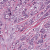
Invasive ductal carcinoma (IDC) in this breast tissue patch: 1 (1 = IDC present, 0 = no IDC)